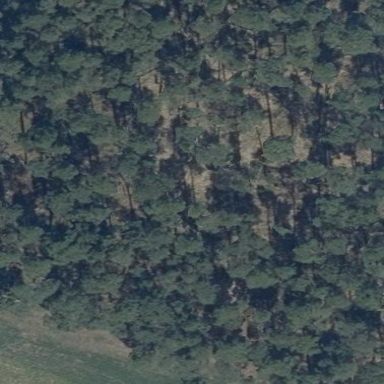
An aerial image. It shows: Forest area.